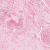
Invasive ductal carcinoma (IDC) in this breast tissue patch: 0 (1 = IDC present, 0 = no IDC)